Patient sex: M
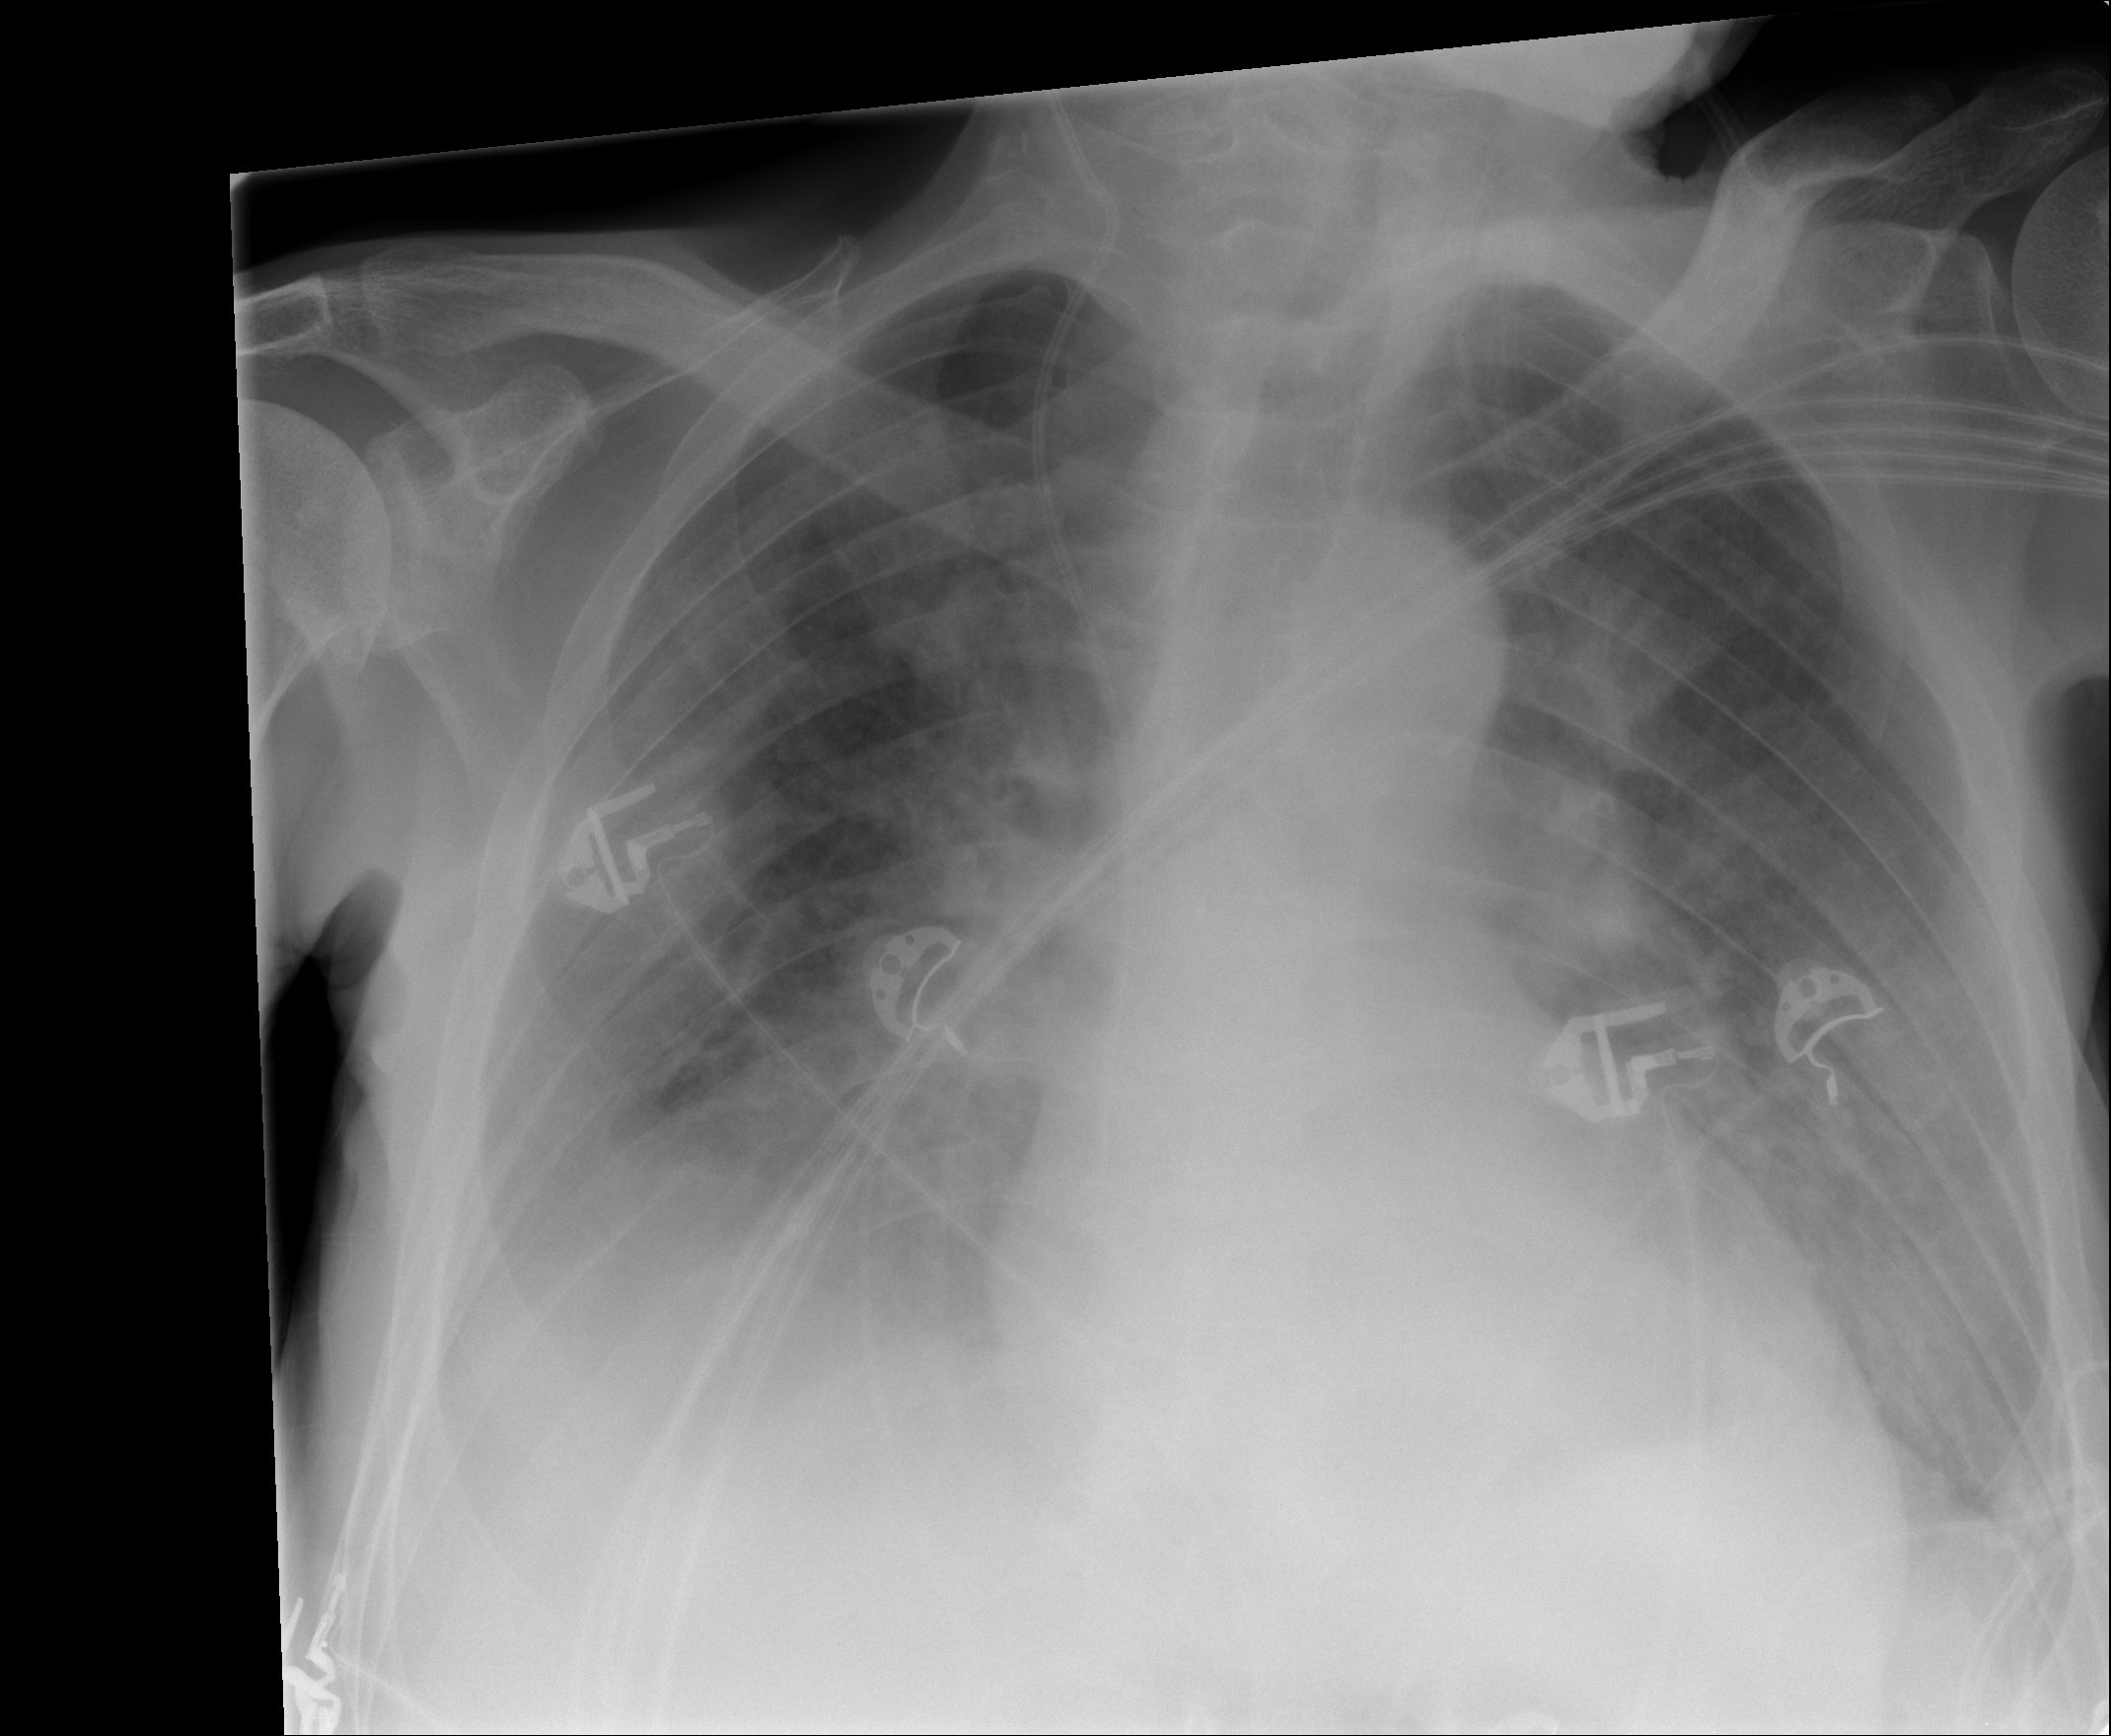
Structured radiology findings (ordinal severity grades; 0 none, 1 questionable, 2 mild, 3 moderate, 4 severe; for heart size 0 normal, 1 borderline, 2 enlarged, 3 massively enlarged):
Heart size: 1
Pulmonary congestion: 1
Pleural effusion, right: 3
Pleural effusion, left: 1
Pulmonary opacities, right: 1
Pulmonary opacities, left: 0
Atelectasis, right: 2
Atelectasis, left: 2